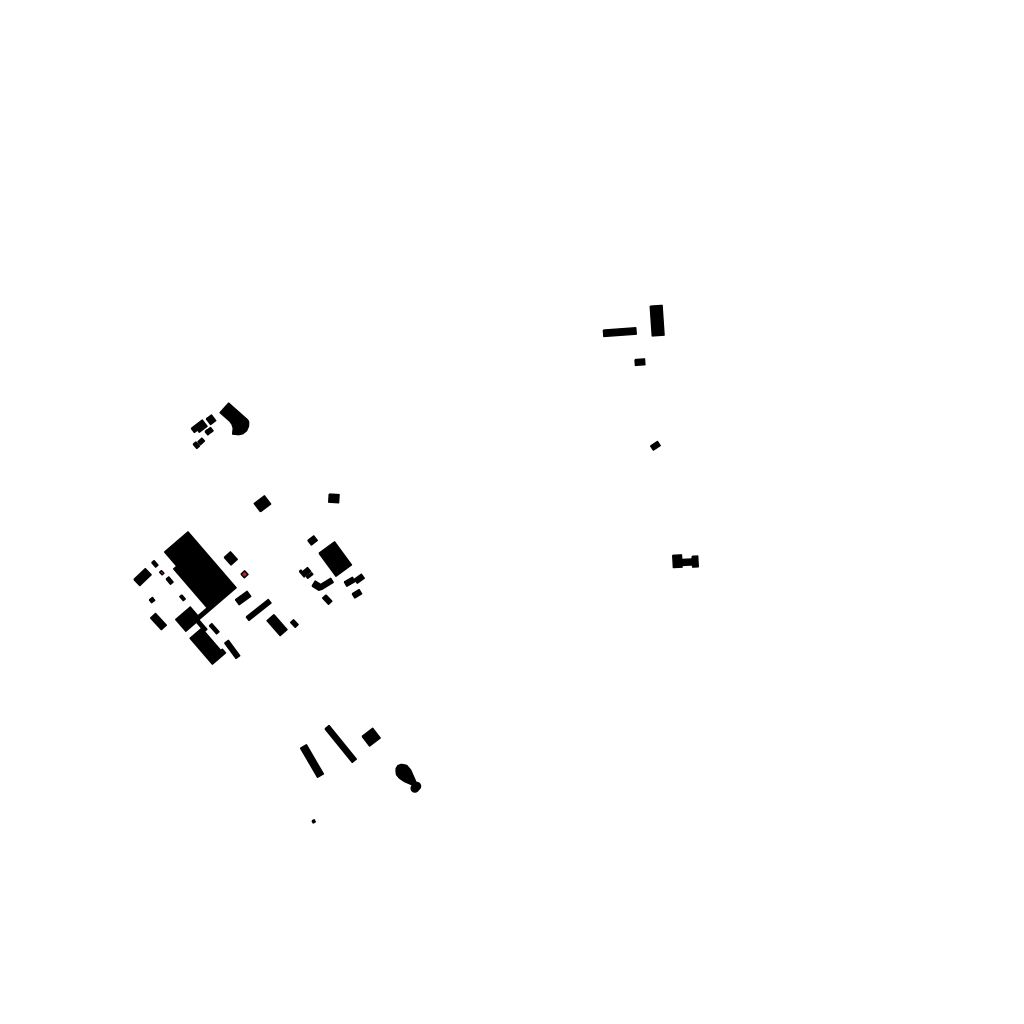
Tags: overhead vector_map, business, industrial, recreation, residential, special, individual_rise, low_rise, density_1, Building, Facility, 1.0 km²